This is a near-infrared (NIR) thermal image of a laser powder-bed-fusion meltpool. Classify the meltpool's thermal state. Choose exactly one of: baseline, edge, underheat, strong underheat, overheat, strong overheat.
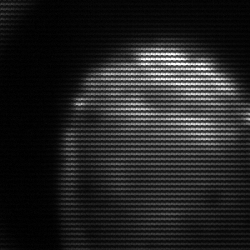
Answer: edge